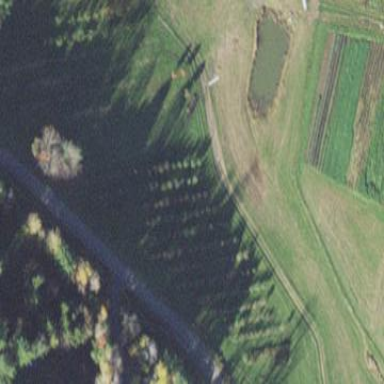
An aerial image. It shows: Orchard.